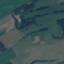
Land use / land cover class: Pasture